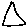
Label: triangle